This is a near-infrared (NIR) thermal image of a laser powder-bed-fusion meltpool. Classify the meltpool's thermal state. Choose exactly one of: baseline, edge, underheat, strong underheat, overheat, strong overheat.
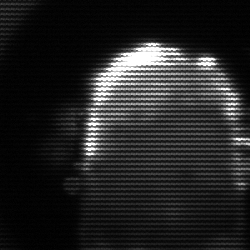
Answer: baseline